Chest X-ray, PA view. Patient: 52 years old, sex M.
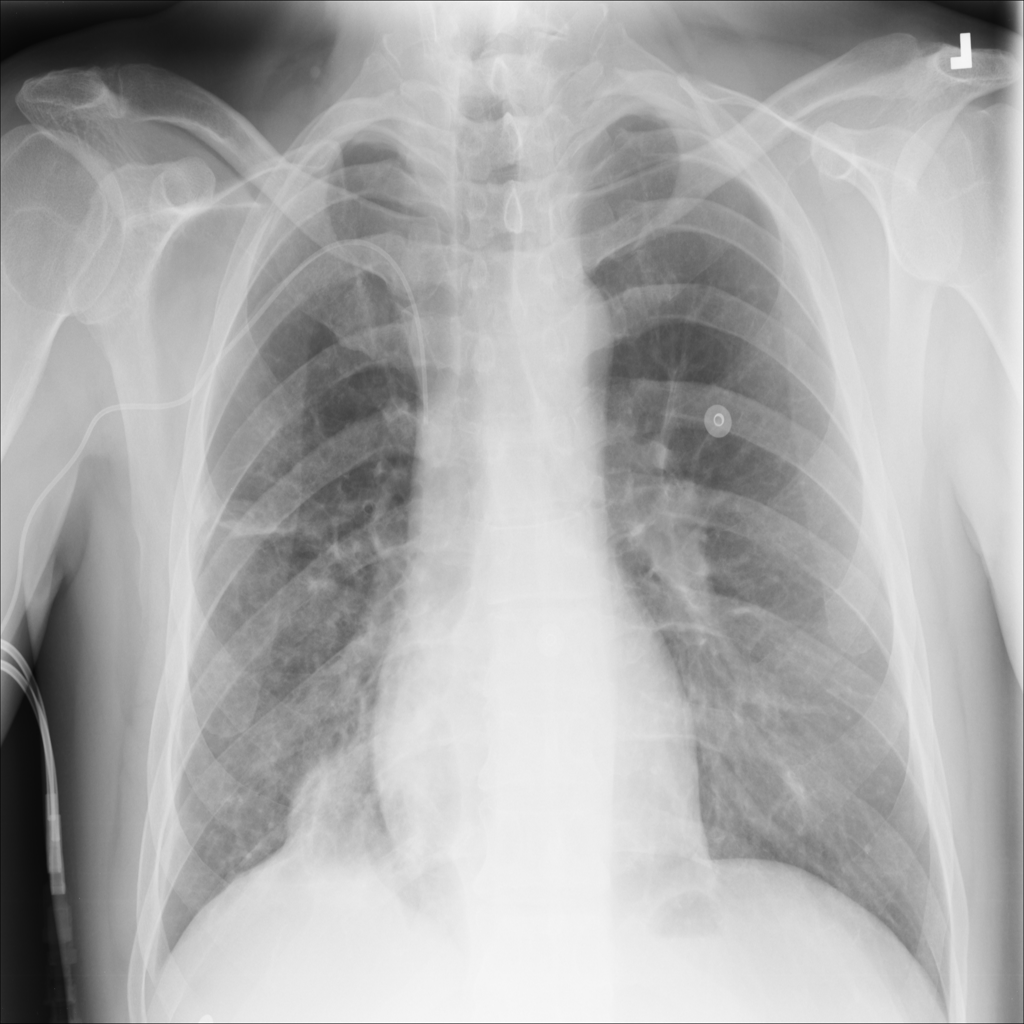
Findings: Infiltration